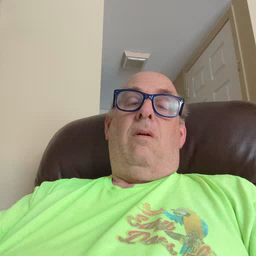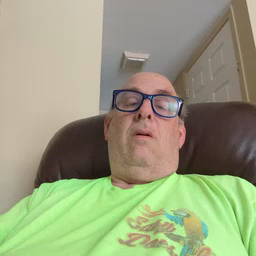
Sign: flag